Question: I am placing checkboxes ('TCheckBox') in a string grid ('TStringGrid') in the first column. The checkboxes show fine, positioned correctly, and respond to mouse by glowing when hovering over them. When I click them, however, they do not toggle. They react to the click, and highlight, but finally, the actual 'Checked' property does not change. What makes it more puzzling is I don't have any code changing these values once they're there, nor do I even have an 'OnClick' event assigned to these checkboxes. Also, I'm defaulting these checkboxes to be , but when displayed, they are .
The checkboxes are created along with each record which is added to the list, and is referenced inside a record pointer which is assigned to the object in the cell where the checkbox is to be placed.
String grid hack for cell highlighting:
'''
type
THackStringGrid = class(TStringGrid); //used later...
'''
Record containing checkbox:
'''
PImageLink = ^TImageLink;
TImageLink = record
...other stuff...
Checkbox: TCheckbox;
ShowCheckbox: Bool;
end;
'''
Creation/Destruction of checkbox:
'''
function NewImageLink(const AFilename: String): PImageLink;
begin
Result:= New(PImageLink);
...other stuff...
Result.Checkbox:= TCheckbox.Create(nil);
Result.Checkbox.Caption:= '';
end;
procedure DestroyImageLink(AImageLink: PImageLink);
begin
AImageLink.Checkbox.Free;
Dispose(AImageLink);
end;
'''
Adding rows to grid:
'''
//...after clearing grid...
//L = TStringList of original filenames
if L.Count > 0 then
lstFiles.RowCount:= L.Count + 1
else
lstFiles.RowCount:= 2; //in case there are no records
for X := 0 to L.Count - 1 do begin
S:= L[X];
Link:= NewImageLink(S); //also creates checkbox
Link.Checkbox.Parent:= lstFiles;
Link.Checkbox.Visible:= Link.ShowCheckbox;
Link.Checkbox.Checked:= False;
Link.Checkbox.BringToFront;
lstFiles.Objects[0,X+1]:= Pointer(Link);
lstFiles.Cells[1, X+1]:= S;
end;
'''
Grid's OnDrawCell Event Handler:
'''
procedure TfrmMain.lstFilesDrawCell(Sender: TObject; ACol, ARow: Integer;
Rect: TRect; State: TGridDrawState);
var
Link: PImageLink;
CR: TRect;
begin
if (ARow > 0) and (ACol = 0) then begin
Link:= PImageLink(lstFiles.Objects[0,ARow]); //Get record pointer
CR:= lstFiles.CellRect(0, ARow); //Get cell rect
Link.Checkbox.Width:= Link.Checkbox.Height;
Link.Checkbox.Left:= CR.Left + (CR.Width div 2) - (Link.Checkbox.Width div 2);
Link.Checkbox.Top:= CR.Top;
if not Link.Checkbox.Visible then begin
lstFiles.Canvas.Brush.Color:= lstFiles.Color;
lstFiles.Canvas.Brush.Style:= bsSolid;
lstFiles.Canvas.Pen.Style:= psClear;
lstFiles.Canvas.FillRect(CR);
if lstFiles.Row = ARow then
THackStringGrid(lstFiles).DrawCellHighlight(CR, State, ACol, ARow);
end;
end;
end;
'''
Here's how it looks when clicking...

What could be causing this? It's definitely not changing the 'Checked' property anywhere in my code. There's some strange behavior coming from the checkboxes themselves when placed in a grid.
I did a brief test, I placed a regular 'TCheckBox' on the form. Check/unchecks fine. Then, in my form's 'OnShow' event, I changed the Checkbox's 'Parent' to this grid. This time, I get the same behavior, not toggling when clicked. Therefore, it seems that a 'TCheckBox' doesn't react properly when it has another control as its parent. How to overcome this?
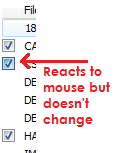
Answer: 'TStringGrid''s 'WMCommand' handler doesn't allow children controls to handle messages (except for InplaceEdit).
So you can use e.g. an interposed class (based on <URL> or draw controls by hands, as some people have adviced. Here is the code of the interposed class:
'''
uses
Grids;
type
TStringGrid = class(Grids.TStringGrid)
private
procedure WMCommand(var AMessage: TWMCommand); message WM_COMMAND;
end;
implementation
procedure TStringGrid.WMCommand(var AMessage: TWMCommand);
begin
if EditorMode and (AMessage.Ctl = InplaceEditor.Handle) then
inherited
else
if AMessage.Ctl <> 0 then
begin
AMessage.Result := SendMessage(AMessage.Ctl, CN_COMMAND,
TMessage(AMessage).WParam, TMessage(AMessage).LParam);
end;
end;
'''